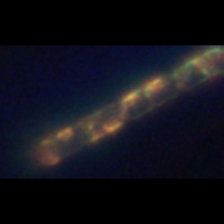
Taxon: Skeletonema
Group: Diatoms